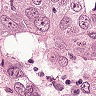
Metastatic tissue present: yes